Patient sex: M
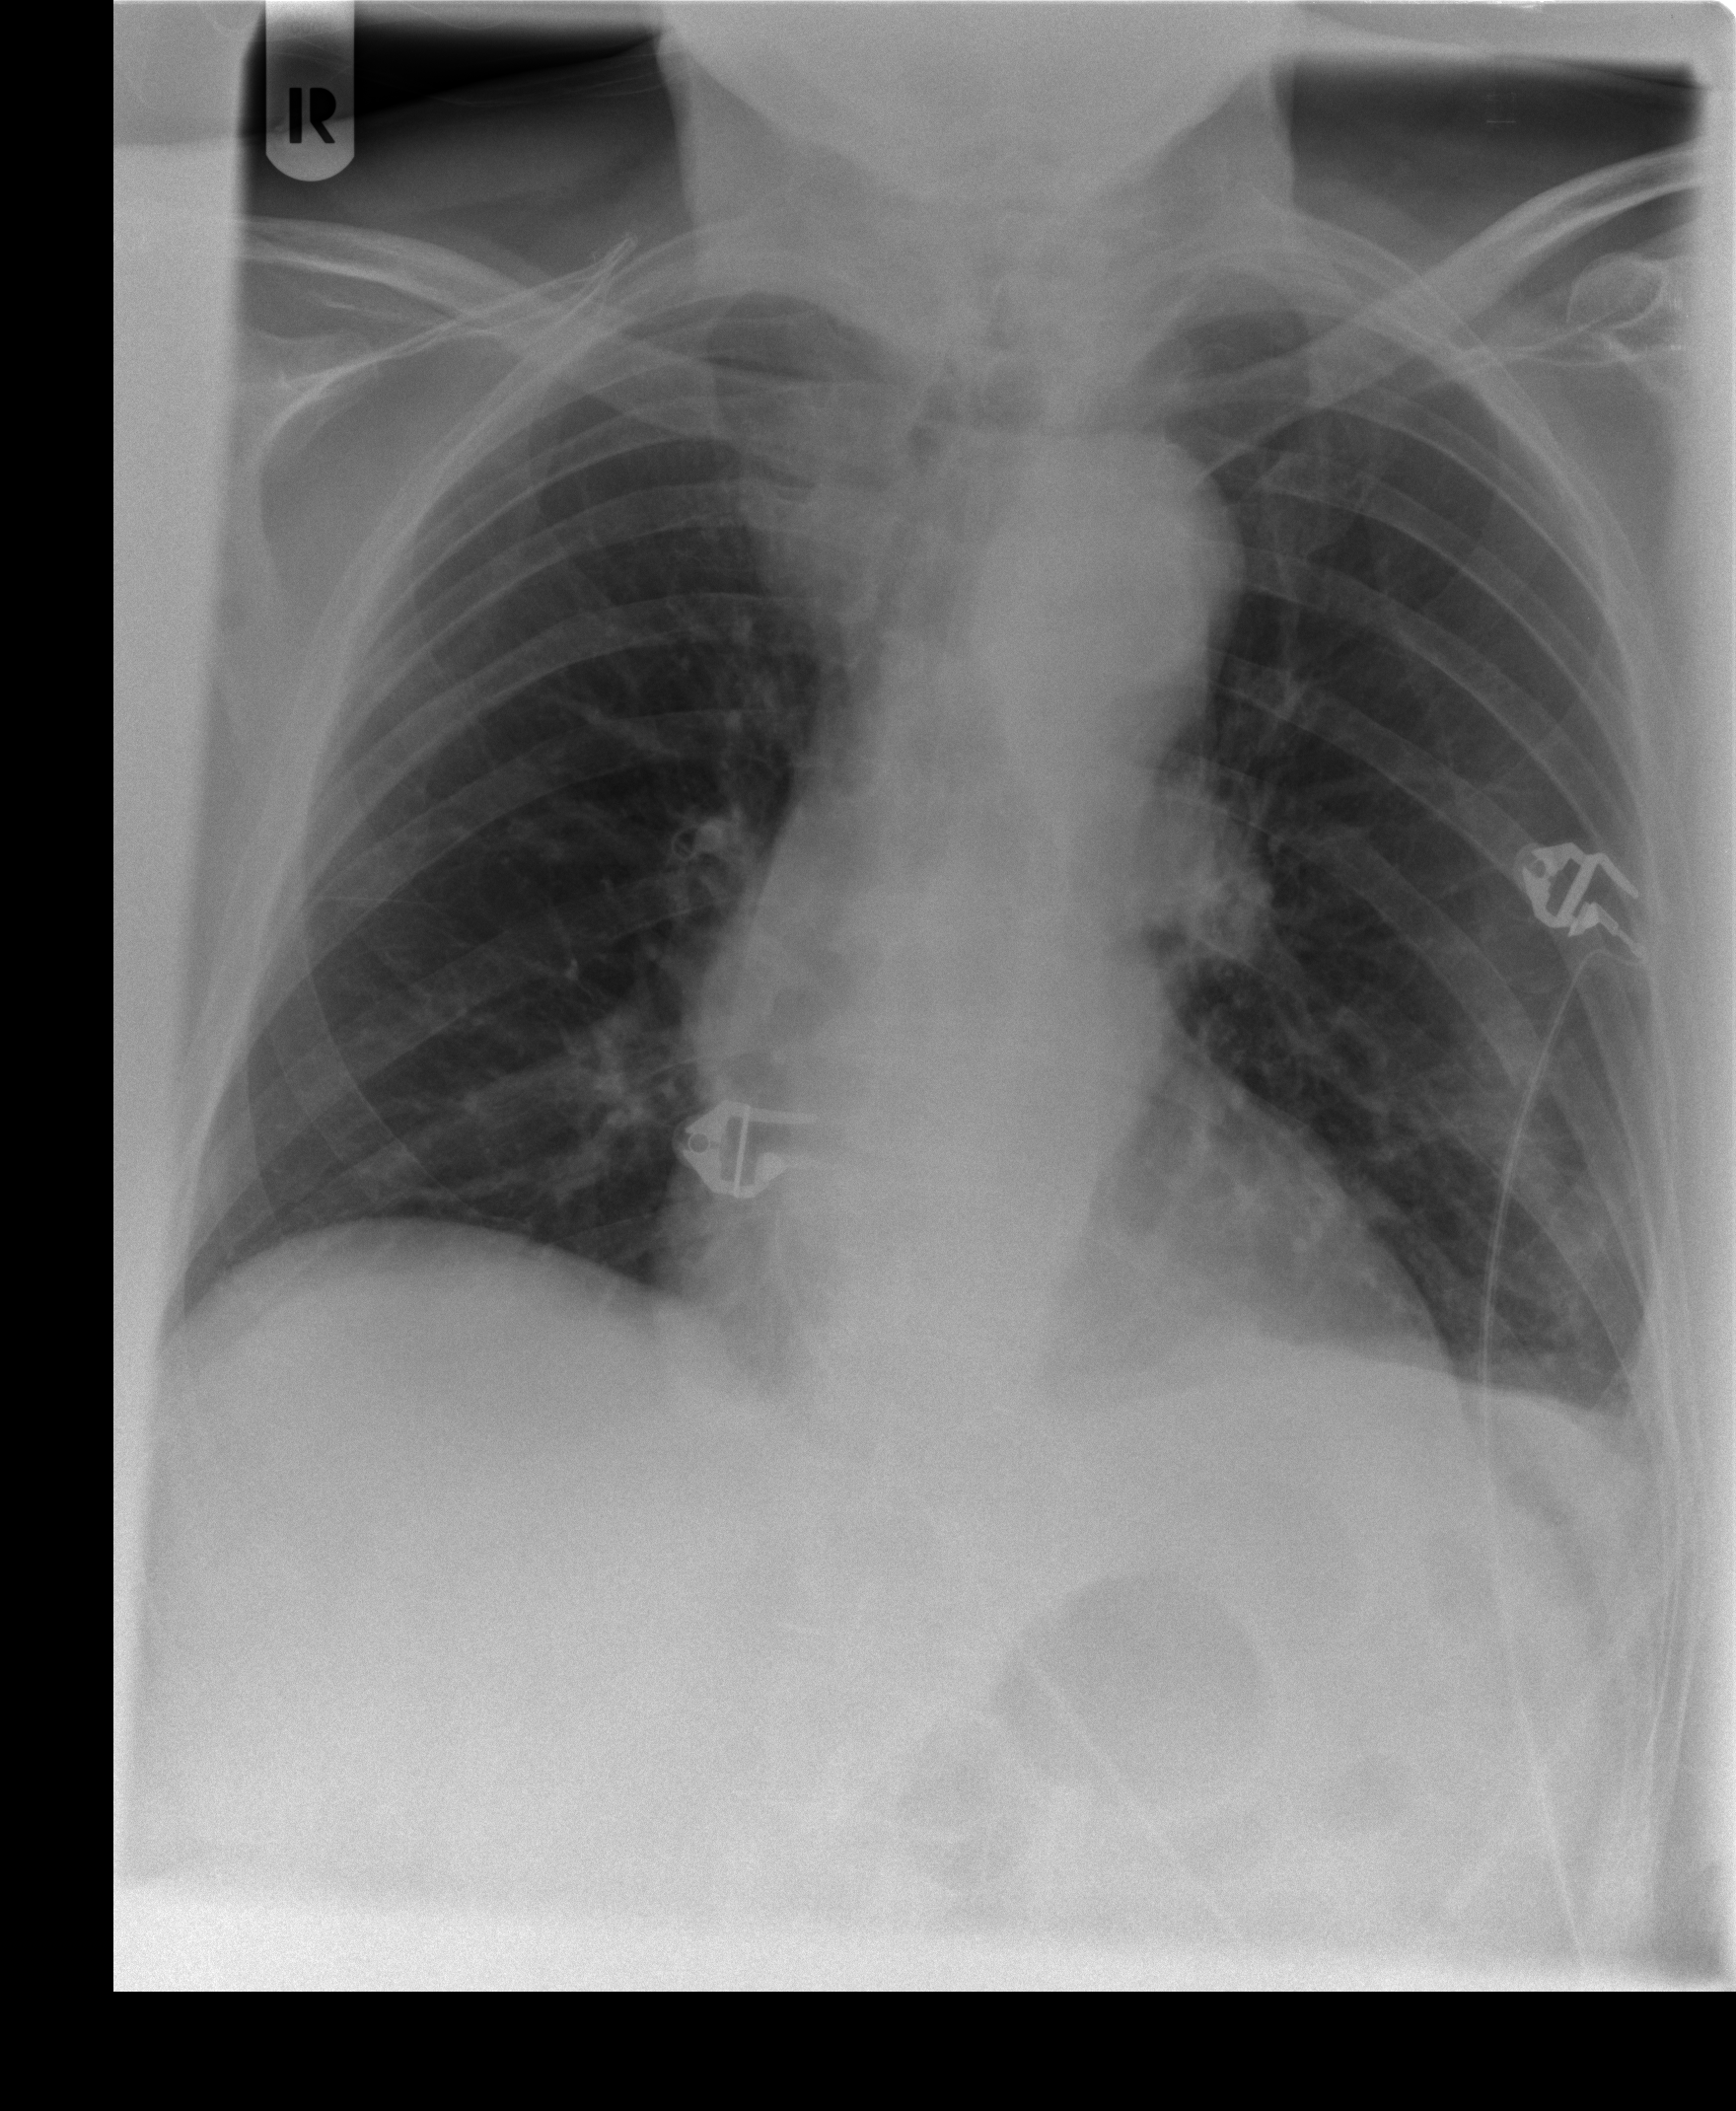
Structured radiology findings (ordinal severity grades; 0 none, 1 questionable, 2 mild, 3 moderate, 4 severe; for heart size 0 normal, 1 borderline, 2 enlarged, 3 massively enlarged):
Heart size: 0
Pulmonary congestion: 0
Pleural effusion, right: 0
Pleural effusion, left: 0
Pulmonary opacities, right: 0
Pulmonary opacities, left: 0
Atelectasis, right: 0
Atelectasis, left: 1